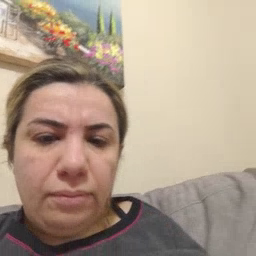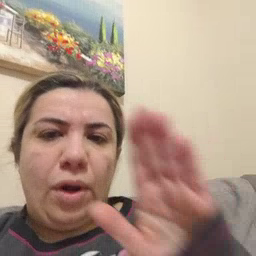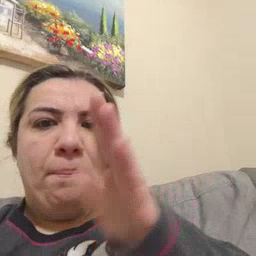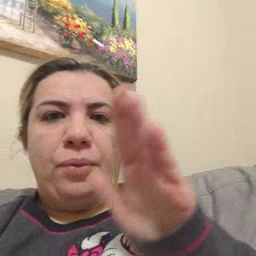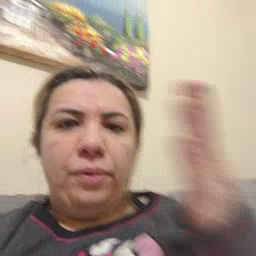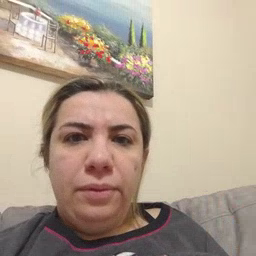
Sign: book